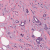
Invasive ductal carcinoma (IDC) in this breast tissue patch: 1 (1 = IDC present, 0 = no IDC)